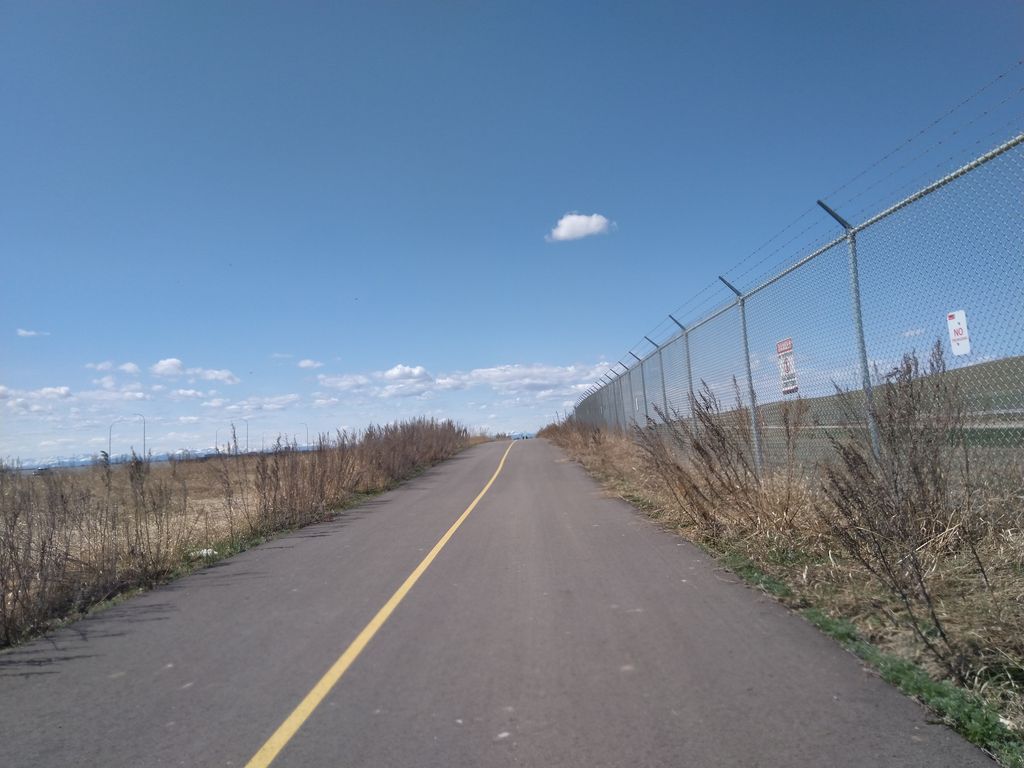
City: calgary